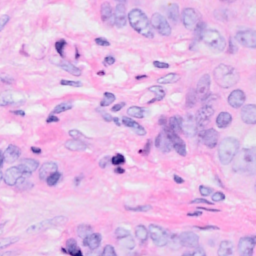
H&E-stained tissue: Breast